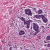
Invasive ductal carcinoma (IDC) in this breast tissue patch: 0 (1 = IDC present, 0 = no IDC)